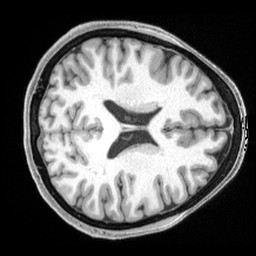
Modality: T1w
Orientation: axial